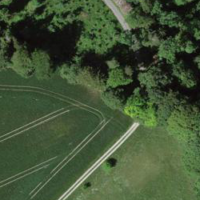
EUNIS habitat code: 52
Species observed at this site:
Impatiens parviflora